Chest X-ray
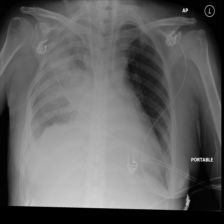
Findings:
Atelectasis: positive
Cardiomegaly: negative
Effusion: positive
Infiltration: positive
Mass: positive
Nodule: negative
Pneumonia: negative
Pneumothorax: negative
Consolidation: negative
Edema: negative
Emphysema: negative
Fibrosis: negative
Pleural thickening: positive
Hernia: negative